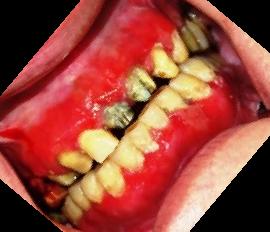
Condition: Gingivitis